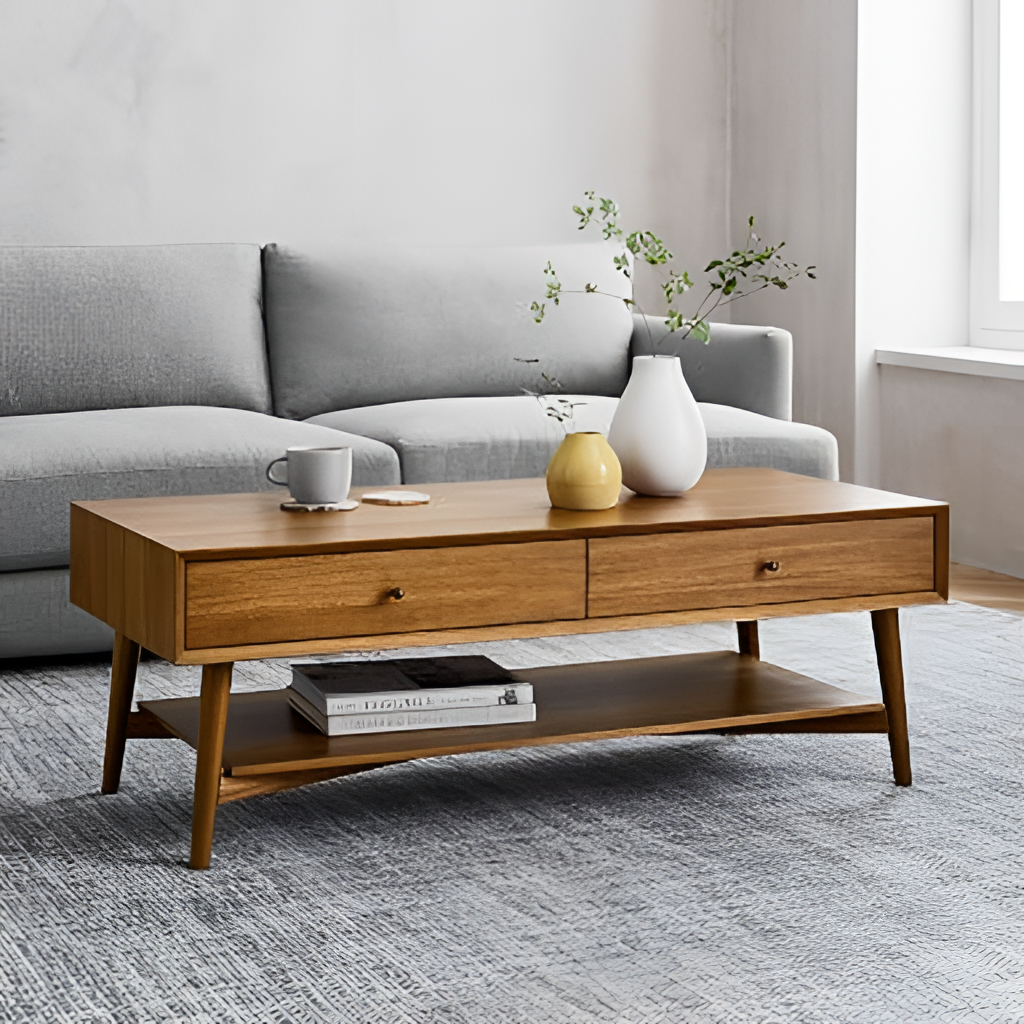
living room, wood coffee table, contemporary, textile flooring, with woven pattern, beige paint wallpaper, with solid pattern